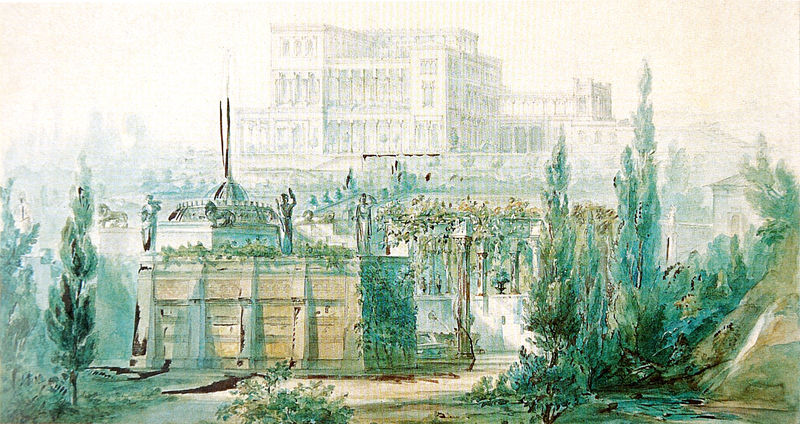
Titel: Entwurf zu einem Palast auf der Isaranhöhe in München
Künstler: Eduard Metzger
Standort: München
Institution: Bayerische Staatsbibliothek
Schlagwörter: baum, berg, blau, blätter, felsen, gemälde, gott, himmel, schatten, wasser, weiß, aquarell, bäume, fluss, gelb, grün, landschaft, ocker, stadt, braun, fenster, grau, hell, kreide, licht, schwarz, skizze, säule, säulen, zeichnung, dach, gebäude, haus, park, schloss, malerei, alt, architektur, stein, steine, öl, bach, häuser, hügel, busch, büsche, gebüsch, kirche, pflanzen, schön, wasserfall, zart, brunnen, garten, ranken, skulptur, statue, zypressen, terrasse, fassade, fassaden, italien, vedute, venedig, fels, hang, dächer, mauer, grafik, graphik, nebel, idylle, figuren, kuppel, romantik, querformat, treppe, wein, vasen, tor, zinnen, grünblau, bögen, tusche, wasserfarben, loggia, ruine, berlin, antike, burg, palast, palazzo, ideal, idyllisch, leinwand, ruinen, entwurf, graphisch, arkaden, rom, römer, villa, skulpturen, löwen, statuen, grab, antik, romanik, griechenland, etagen, plan, gärten, tempel, löwe, pavillon, pinie, terrassen, mausoleum, laube, erhöhung, forum romanum, profanbau, romanisch, augustus, cäsar, däcehr, königspalais, statur, verlin, verwunschen, sikzze, altertum, zypresssen